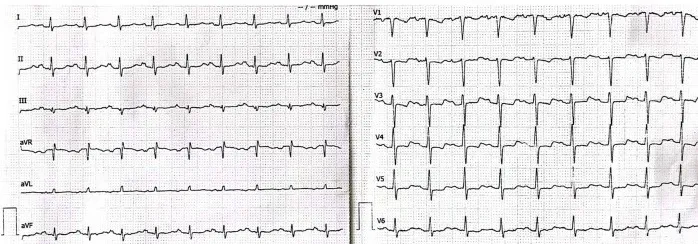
(B) Electrocardiogram for the second time (the ward of the department of cardiovascular disease).
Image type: electrography (ekg)